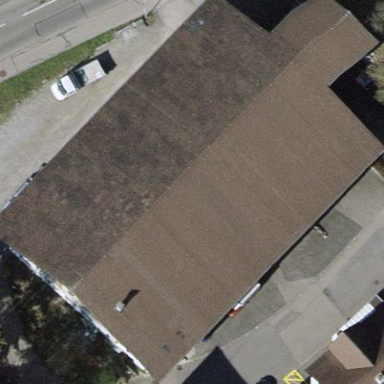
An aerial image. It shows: Gabled building.